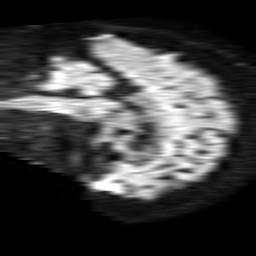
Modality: TRACE
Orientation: sagittal
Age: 59
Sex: male
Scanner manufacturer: philips
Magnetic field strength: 1.5 T
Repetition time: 4.6 s
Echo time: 0.08631 s